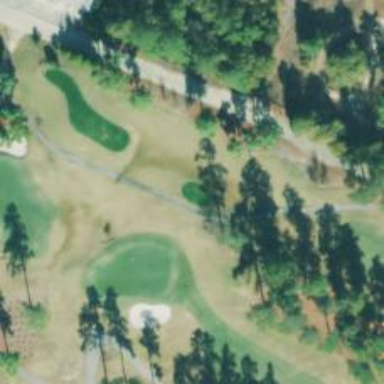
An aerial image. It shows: Pathway for golf carts.